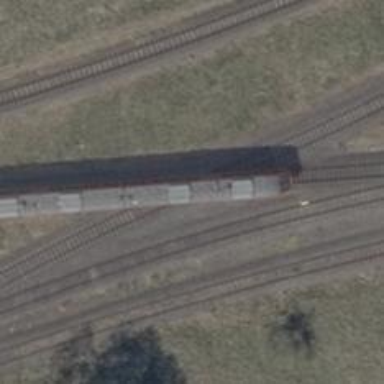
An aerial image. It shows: Railway crossing.